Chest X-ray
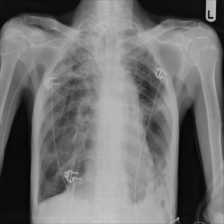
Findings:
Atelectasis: negative
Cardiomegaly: negative
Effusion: negative
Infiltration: negative
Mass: negative
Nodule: positive
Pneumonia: negative
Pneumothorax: negative
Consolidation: negative
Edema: negative
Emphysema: negative
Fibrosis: negative
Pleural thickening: negative
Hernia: negative